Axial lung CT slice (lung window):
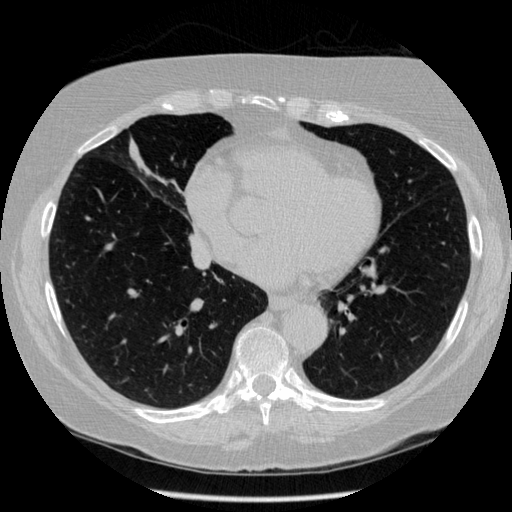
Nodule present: no